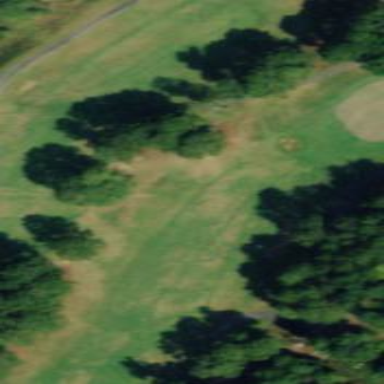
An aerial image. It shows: Grassy area designated as golf fairway.